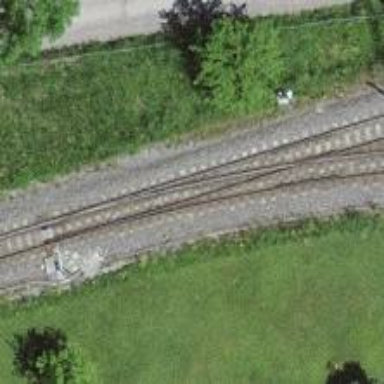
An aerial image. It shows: Railway switch.